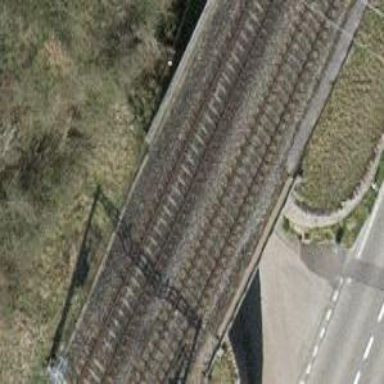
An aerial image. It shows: Railway bridge with electrified tracks and single rail.